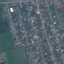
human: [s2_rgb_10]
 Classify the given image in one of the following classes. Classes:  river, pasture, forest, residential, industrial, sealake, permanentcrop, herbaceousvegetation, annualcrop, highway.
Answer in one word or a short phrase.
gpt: Residential